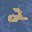
Label: 2